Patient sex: M
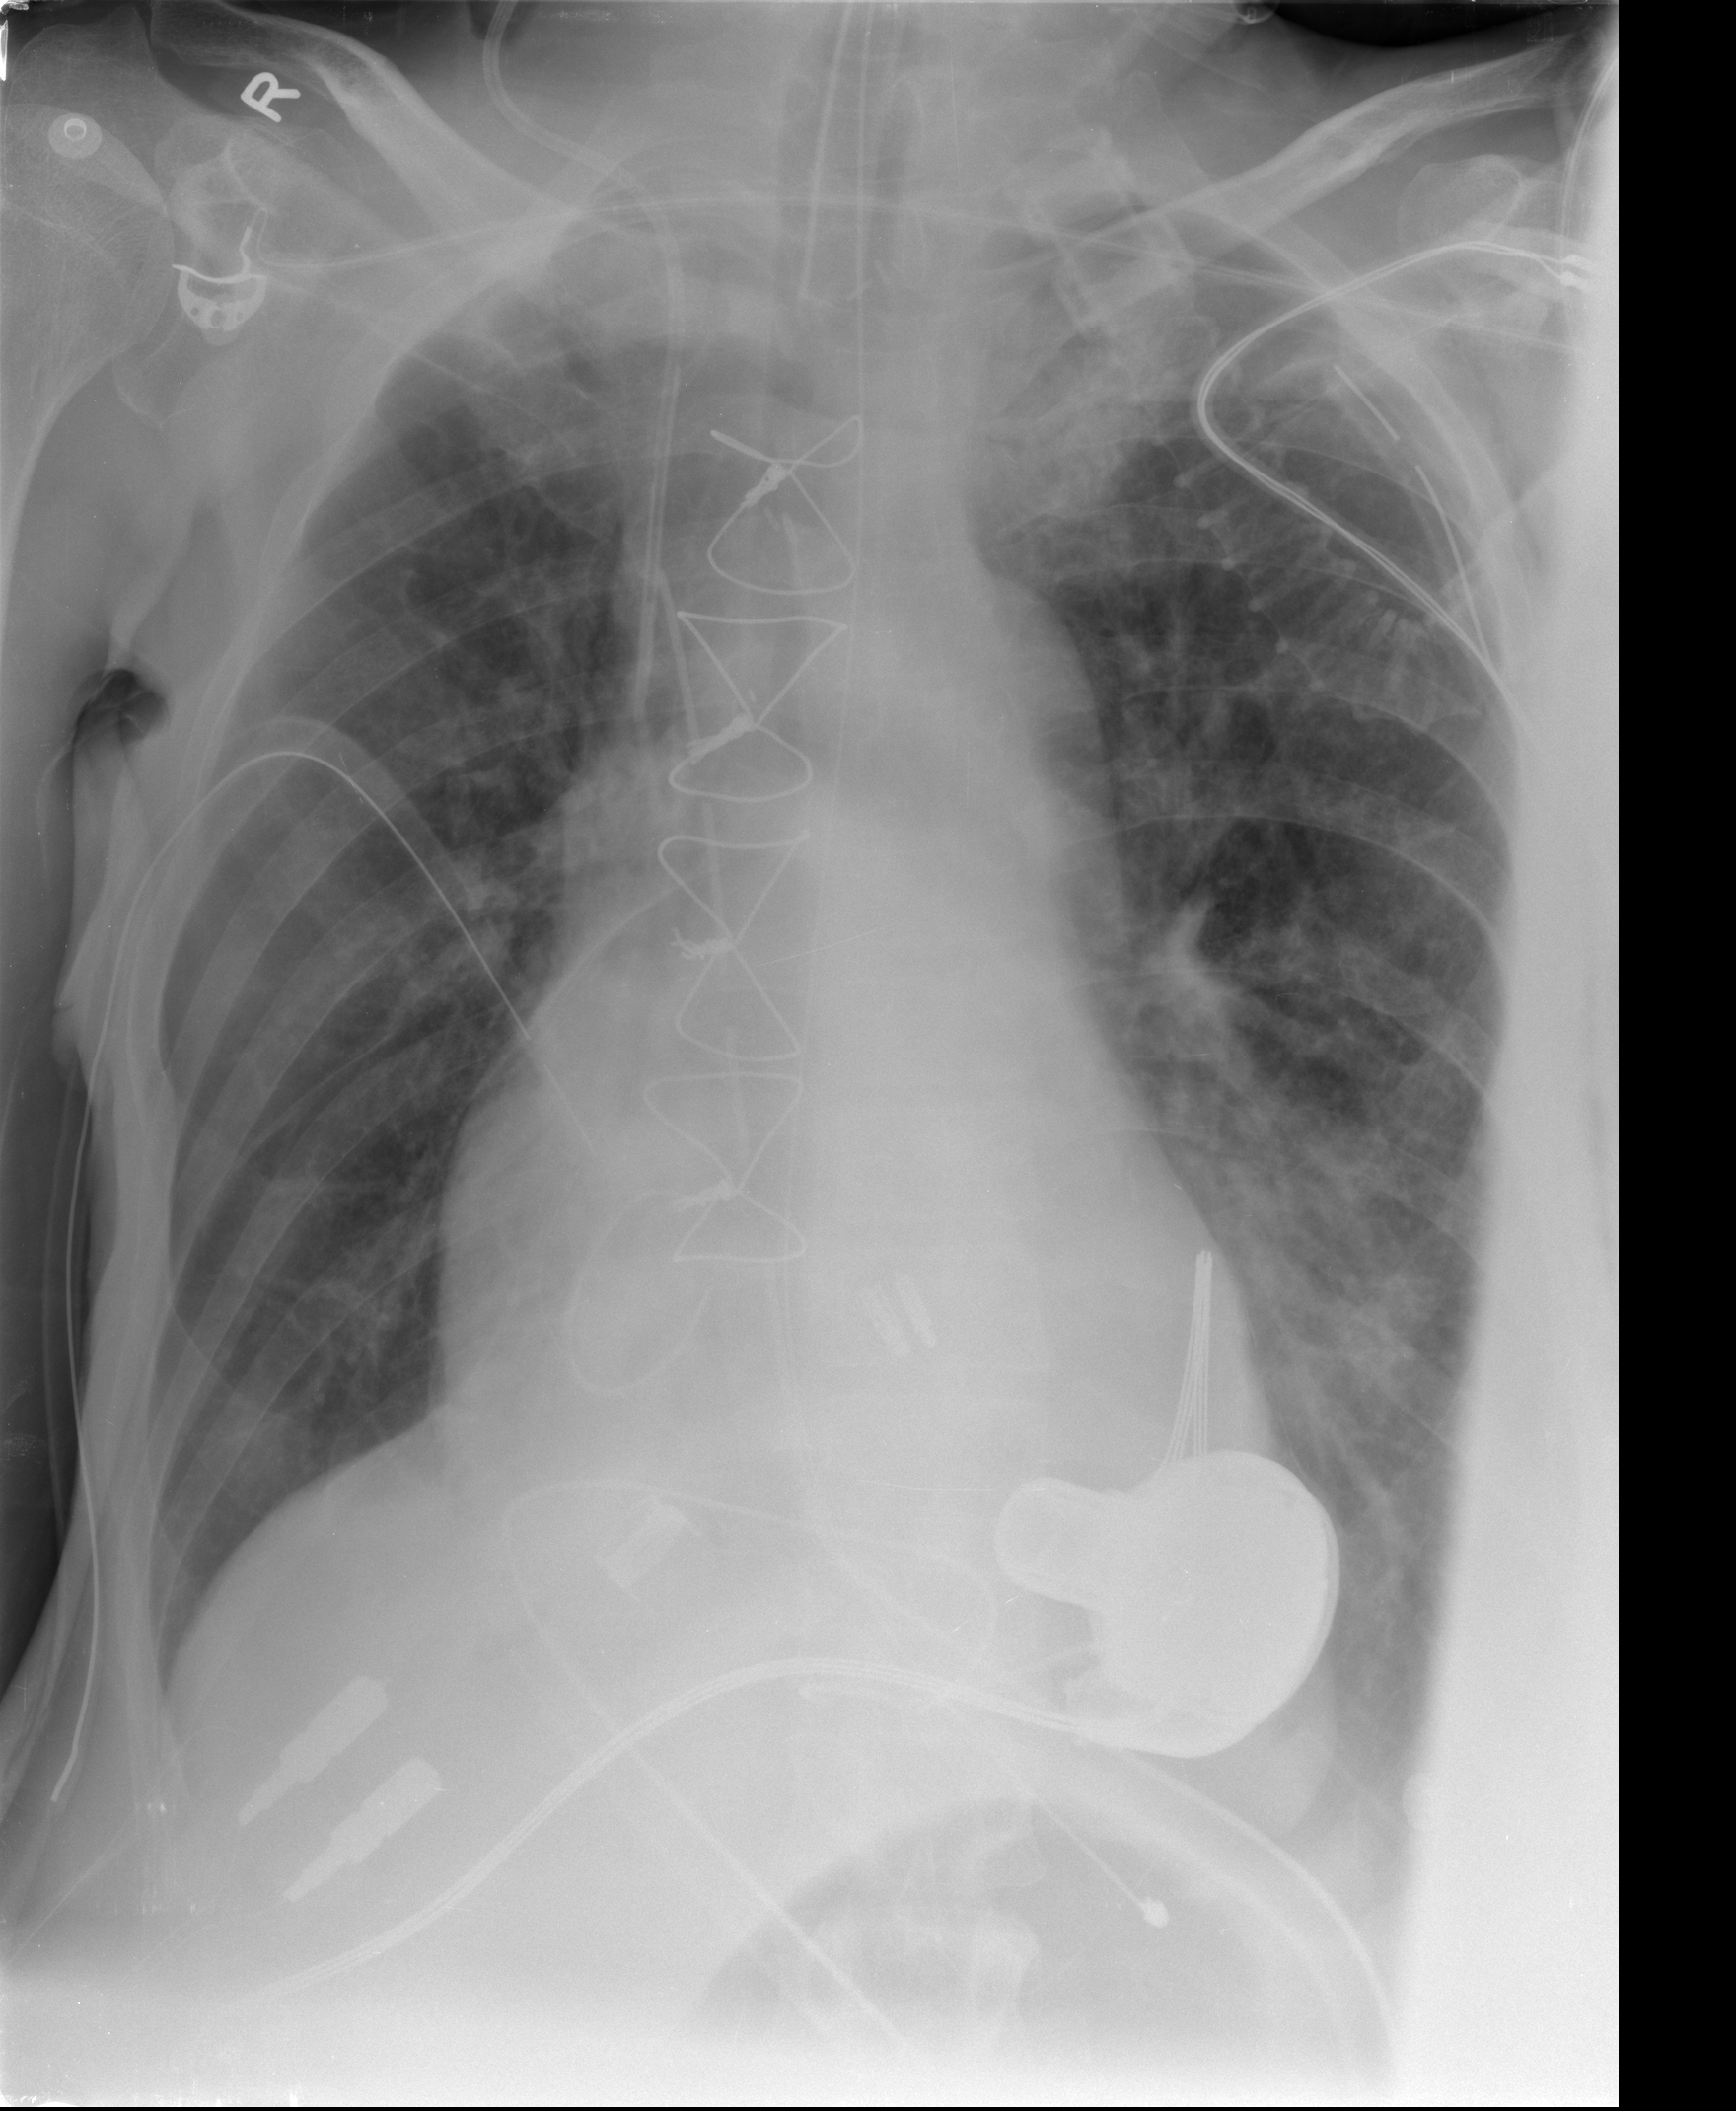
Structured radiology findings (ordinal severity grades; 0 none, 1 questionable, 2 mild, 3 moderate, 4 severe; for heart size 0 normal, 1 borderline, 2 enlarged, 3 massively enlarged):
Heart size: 2
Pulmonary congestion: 2
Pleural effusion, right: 0
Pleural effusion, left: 2
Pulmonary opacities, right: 0
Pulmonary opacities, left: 0
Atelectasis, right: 0
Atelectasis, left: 0